Question: In my app I would like to animate an icon expanding to about 120% of its size. The problem is that when I do this the contents of the ImageView get cut off. Is there anyway to grow it so that this doesn't happen?

The calling of the animation:
'''
Animation sgAnimation = AnimationUtils.loadAnimation(getApplicationContext(), R.anim.highlight);
charm.startAnimation(sgAnimation);
'''
The animation itself:
'''
<?xml version="1.0" encoding="utf-8"?>
<set xmlns:android="http://schemas.android.com/apk/res/android"
android:fillAfter="true"
android:fillBefore="true"
android:interpolator="@android:anim/accelerate_interpolator"
android:shareInterpolator="true" >
<scale
android:duration="100"
android:pivotX="50%"
android:pivotY="50%"
android:fromXScale="1.0"
android:fromYScale="1.0"
android:toXScale="1.5"
android:toYScale="1.5" />
</set>
'''
And the layout section pertaining to the imageview:
'''
<RelativeLayout xmlns:android="http://schemas.android.com/apk/res/android"
android:id="@+id/over_container"
android:layout_width="match_parent"
android:layout_height="match_parent"
>
<RelativeLayout
android:id="@+id/charms_bar"
android:layout_width="match_parent"
android:layout_height="wrap_content"
android:layout_alignParentBottom="true"
android:layout_centerHorizontal="true"
android:layout_marginBottom="15dp"
android:layout_marginLeft="15dp"
android:layout_marginRight="15dp" >
<ImageView
android:id="@+id/charm_phone"
android:layout_width="24dp"
android:layout_height="24dp"
android:layout_alignParentLeft="true"
android:layout_centerVertical="true"
android:alpha=".75"
android:contentDescription="@string/account_image_description"
android:src="@drawable/ic_phone_white_24dp" />
<ImageView
android:id="@+id/charm_lock"
android:layout_width="24dp"
android:layout_height="24dp"
android:layout_centerHorizontal="true"
android:layout_centerVertical="true"
android:contentDescription="@string/account_image_description"
android:src="@drawable/ic_qs_lock_screen_off" />
<ImageView
android:id="@+id/charm_camera"
android:layout_width="24dp"
android:layout_height="24dp"
android:layout_alignParentRight="true"
android:layout_centerVertical="true"
android:alpha=".75"
android:contentDescription="@string/account_image_description"
android:src="@drawable/ic_camera_white_24dp" />
'''
Note: I have already tried replacing 24dp with wrap_content, but that didn't work
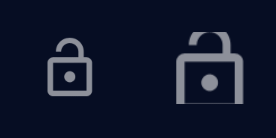
Answer: So I ended up adding padding to the imageview and increasing the size of the imageview by the extra padding. This way when it was animated, it animated into the padding space and was not cropped.